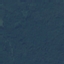
Land use / land cover: Forest